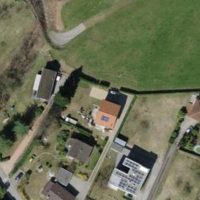
EUNIS habitat code: 54
Species observed at this site:
Coenonympha pamphilus
Gryllus campestris